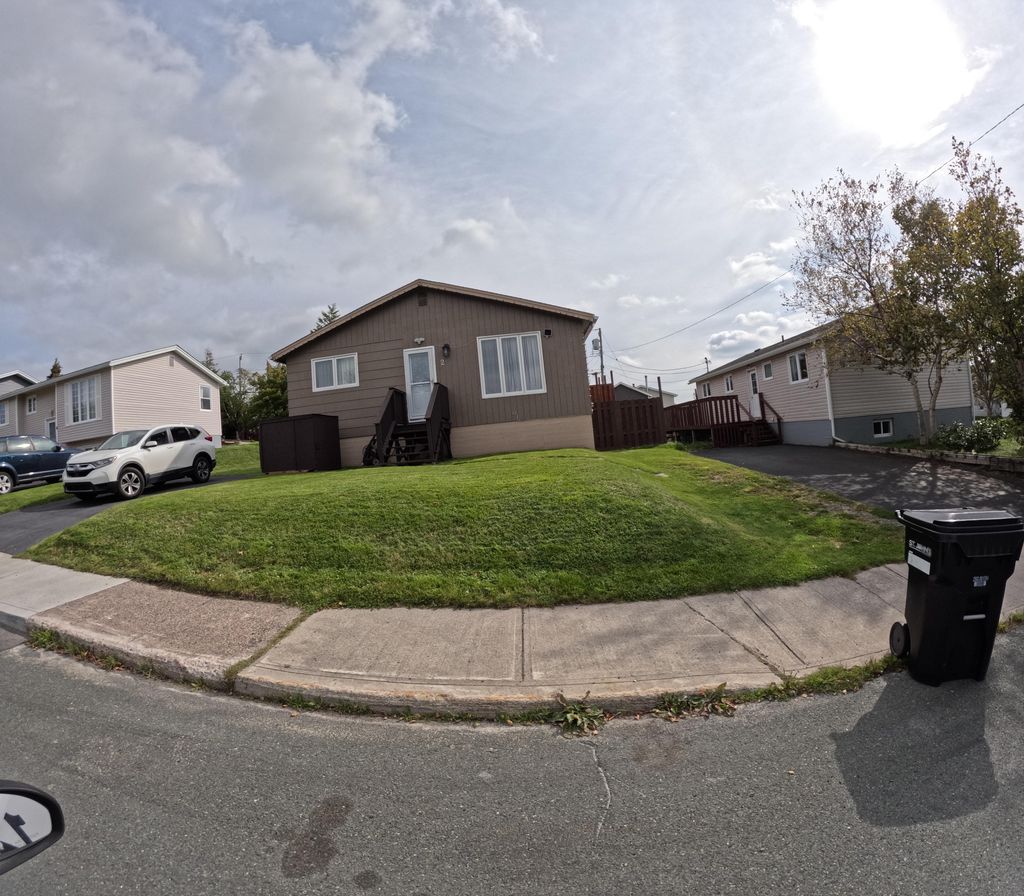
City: st_johns